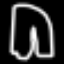
Label: pants